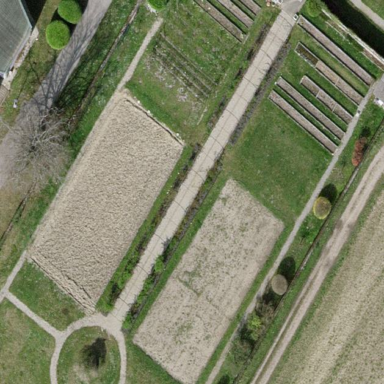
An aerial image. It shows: Garden surrounded by wall.